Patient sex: F
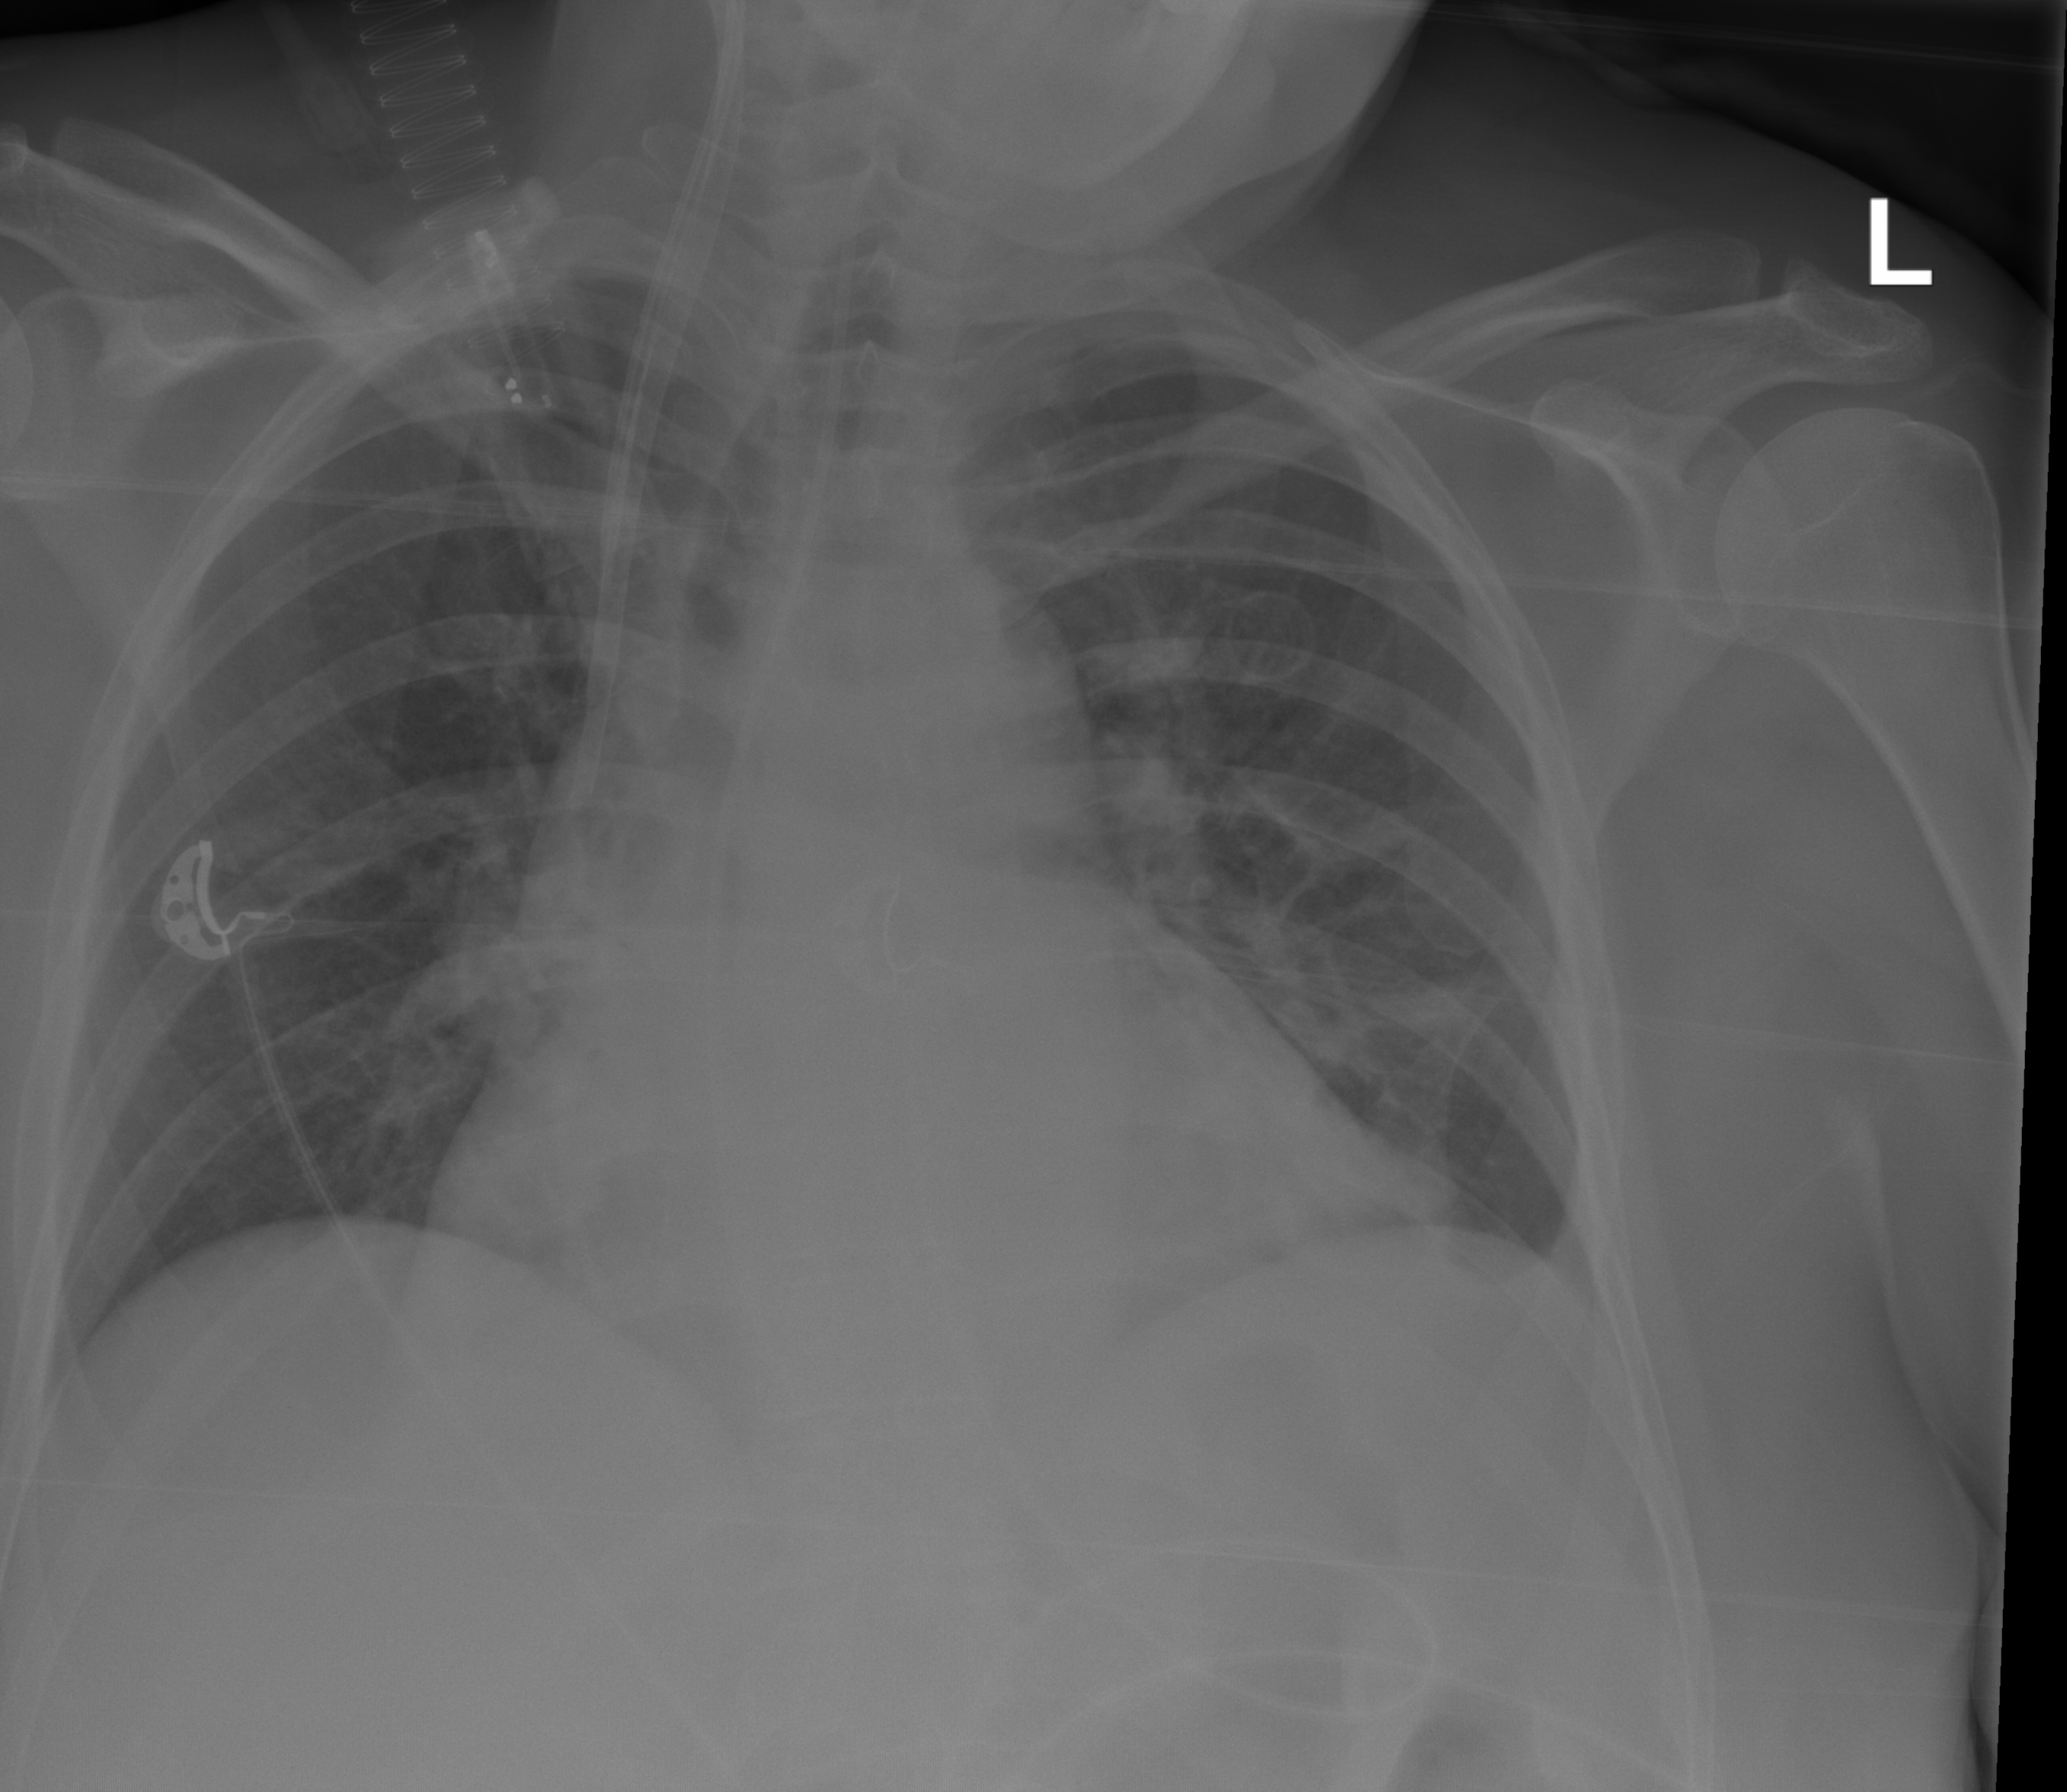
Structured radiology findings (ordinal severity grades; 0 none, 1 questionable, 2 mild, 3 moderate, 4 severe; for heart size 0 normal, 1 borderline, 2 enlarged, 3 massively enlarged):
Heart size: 2
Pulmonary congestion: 0
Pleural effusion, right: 0
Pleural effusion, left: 0
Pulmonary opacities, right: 0
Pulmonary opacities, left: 0
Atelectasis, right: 0
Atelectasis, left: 2